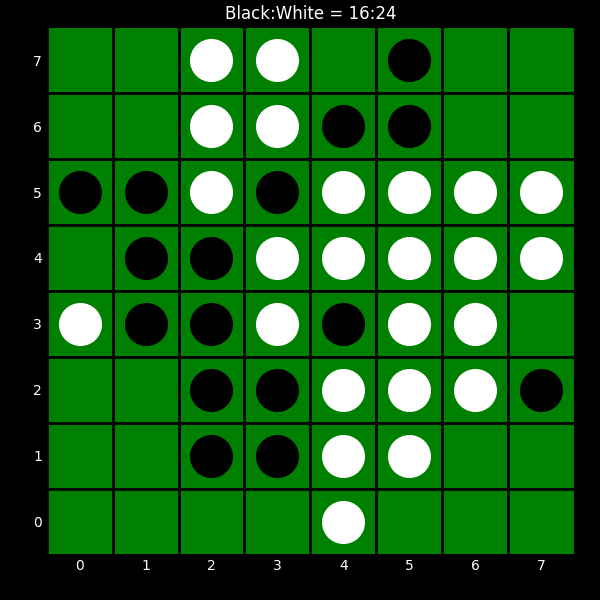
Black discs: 16
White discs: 24